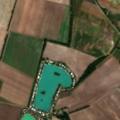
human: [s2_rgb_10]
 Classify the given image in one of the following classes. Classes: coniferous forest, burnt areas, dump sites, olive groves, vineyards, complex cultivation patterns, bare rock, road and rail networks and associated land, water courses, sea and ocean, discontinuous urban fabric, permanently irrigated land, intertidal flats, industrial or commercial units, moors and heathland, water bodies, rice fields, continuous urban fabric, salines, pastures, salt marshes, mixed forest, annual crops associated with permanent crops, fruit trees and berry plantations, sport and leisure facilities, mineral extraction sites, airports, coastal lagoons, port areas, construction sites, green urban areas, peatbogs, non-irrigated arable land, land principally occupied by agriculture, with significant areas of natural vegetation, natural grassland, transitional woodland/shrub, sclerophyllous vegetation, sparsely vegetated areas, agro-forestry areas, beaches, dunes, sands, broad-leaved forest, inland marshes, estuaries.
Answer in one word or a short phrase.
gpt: discontinuous urban fabric, non-irrigated arable land